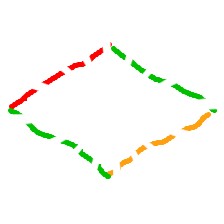
Shape: rhombus